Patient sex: M
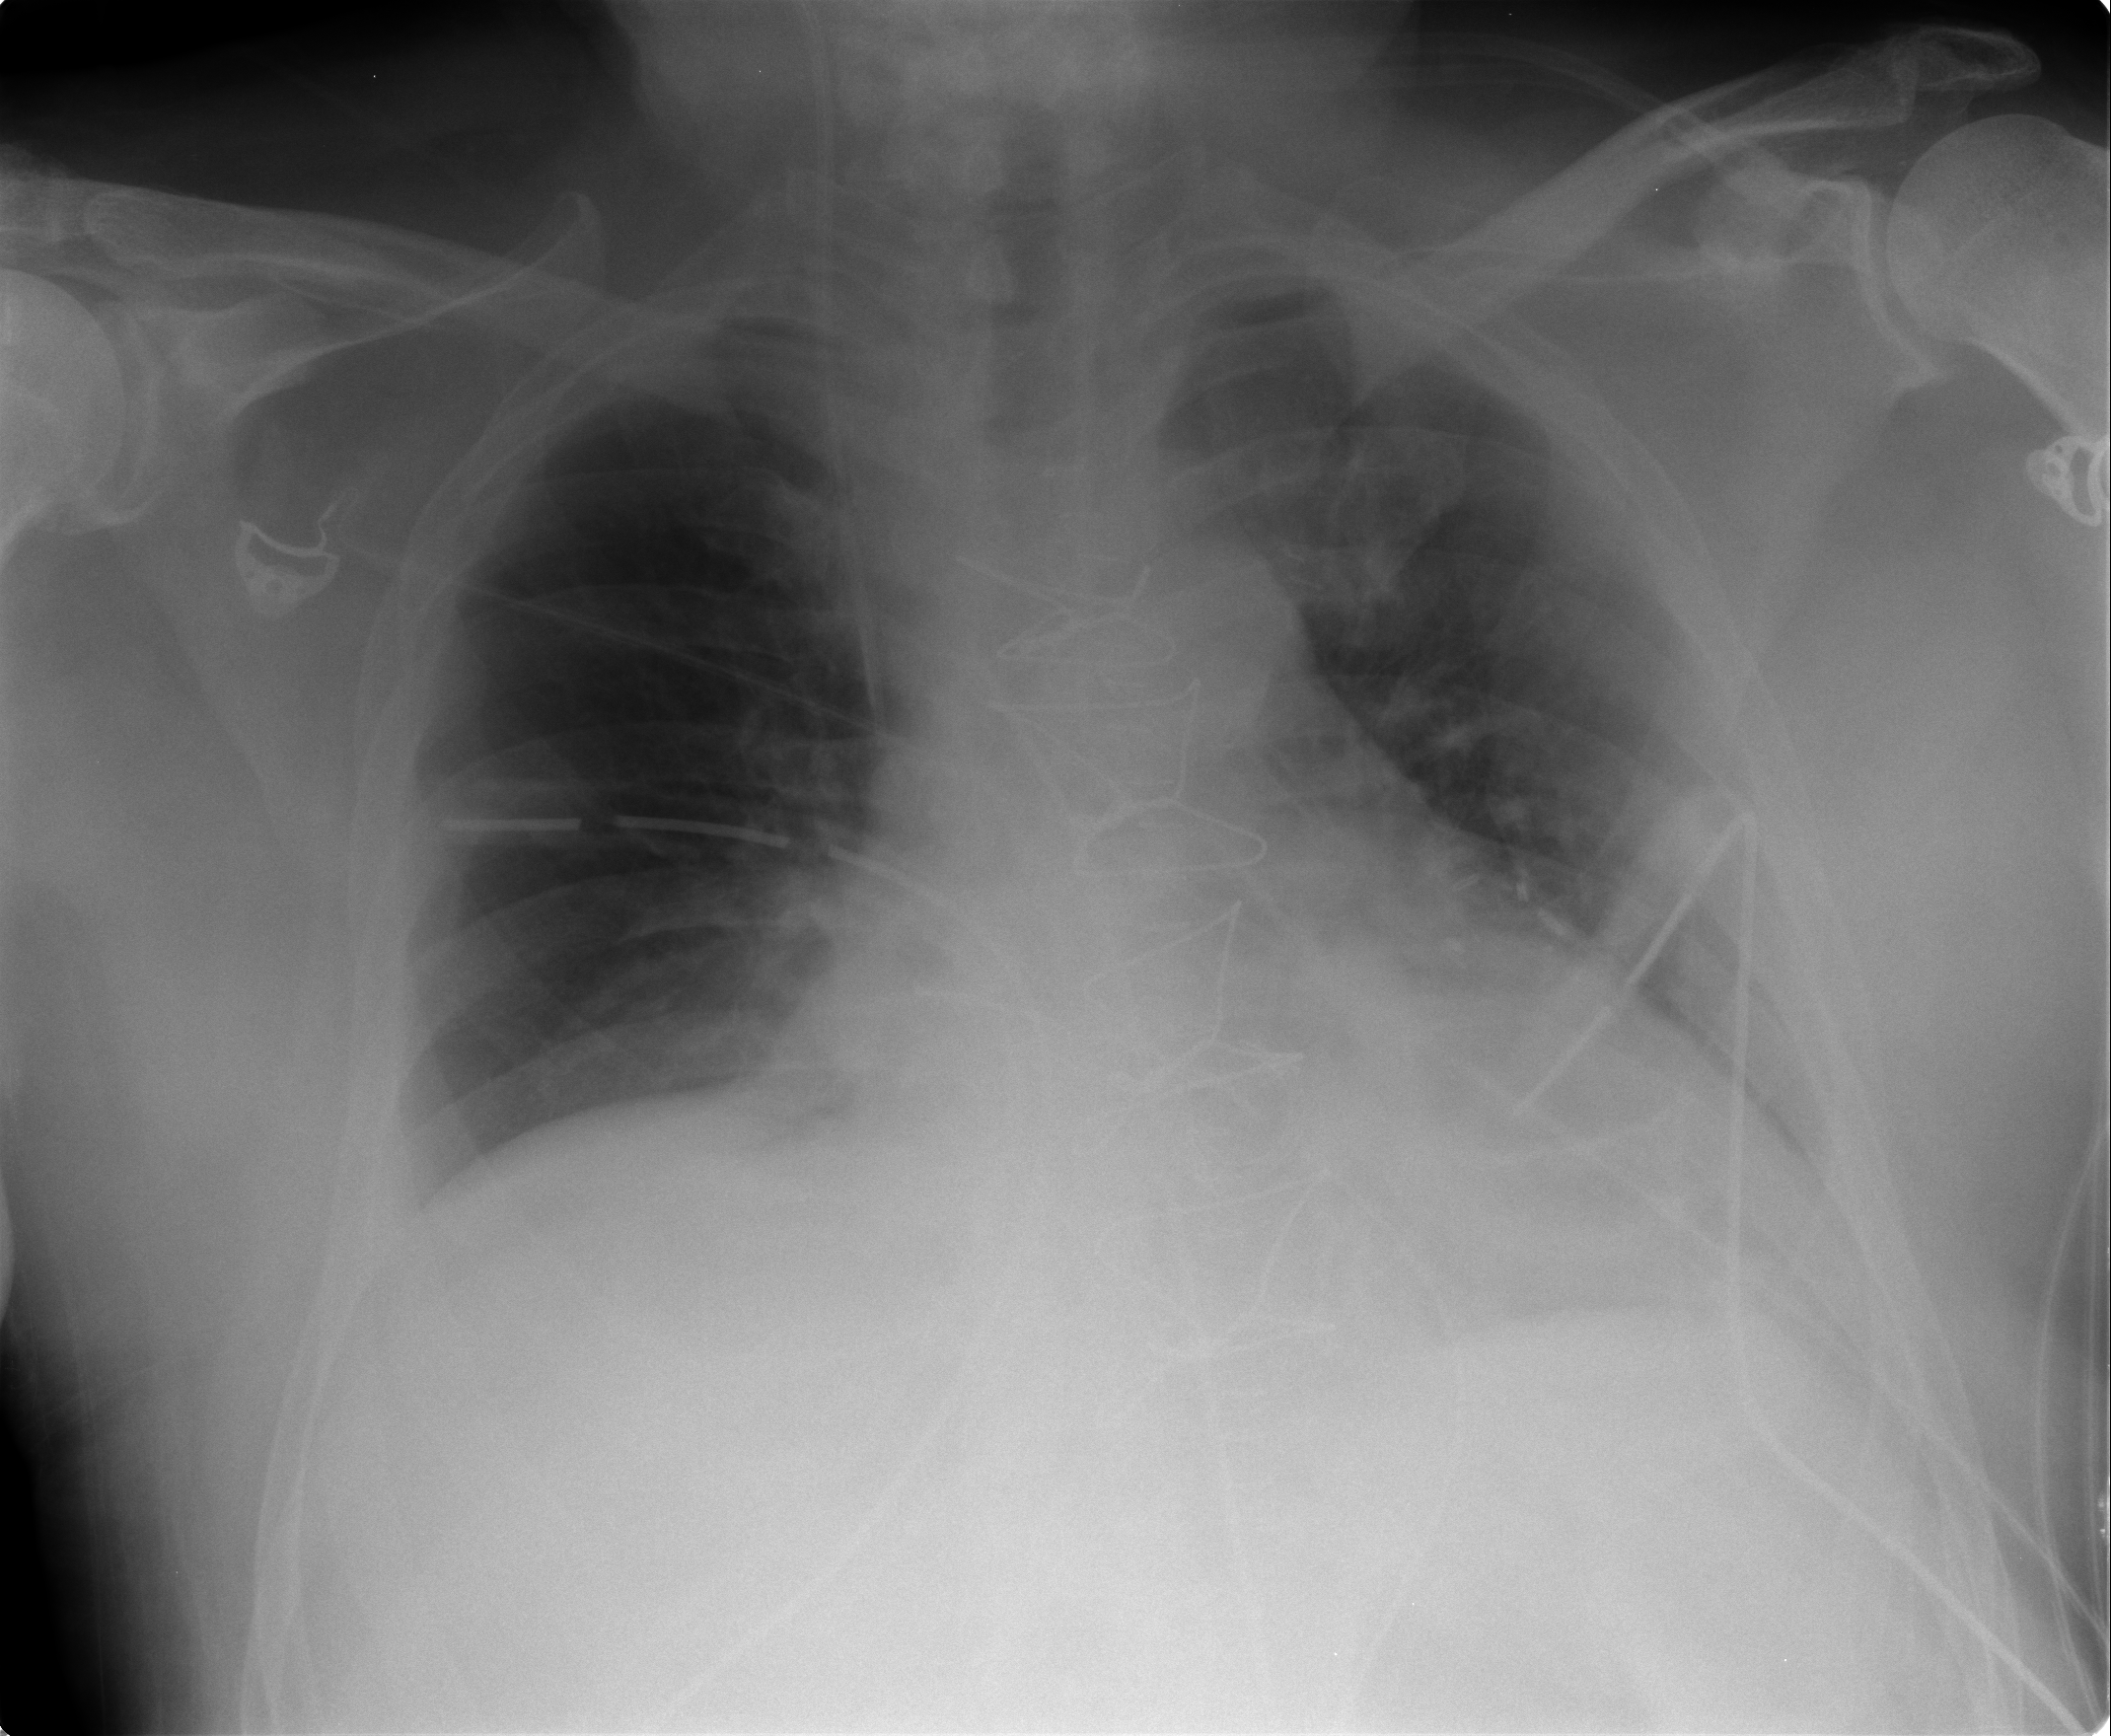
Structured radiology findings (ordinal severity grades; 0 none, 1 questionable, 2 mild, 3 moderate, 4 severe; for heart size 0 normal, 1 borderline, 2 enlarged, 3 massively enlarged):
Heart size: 2
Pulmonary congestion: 1
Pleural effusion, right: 0
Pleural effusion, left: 0
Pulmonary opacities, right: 0
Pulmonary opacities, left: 0
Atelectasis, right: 2
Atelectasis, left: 2